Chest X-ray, PA view. Patient: 50 years old, sex M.
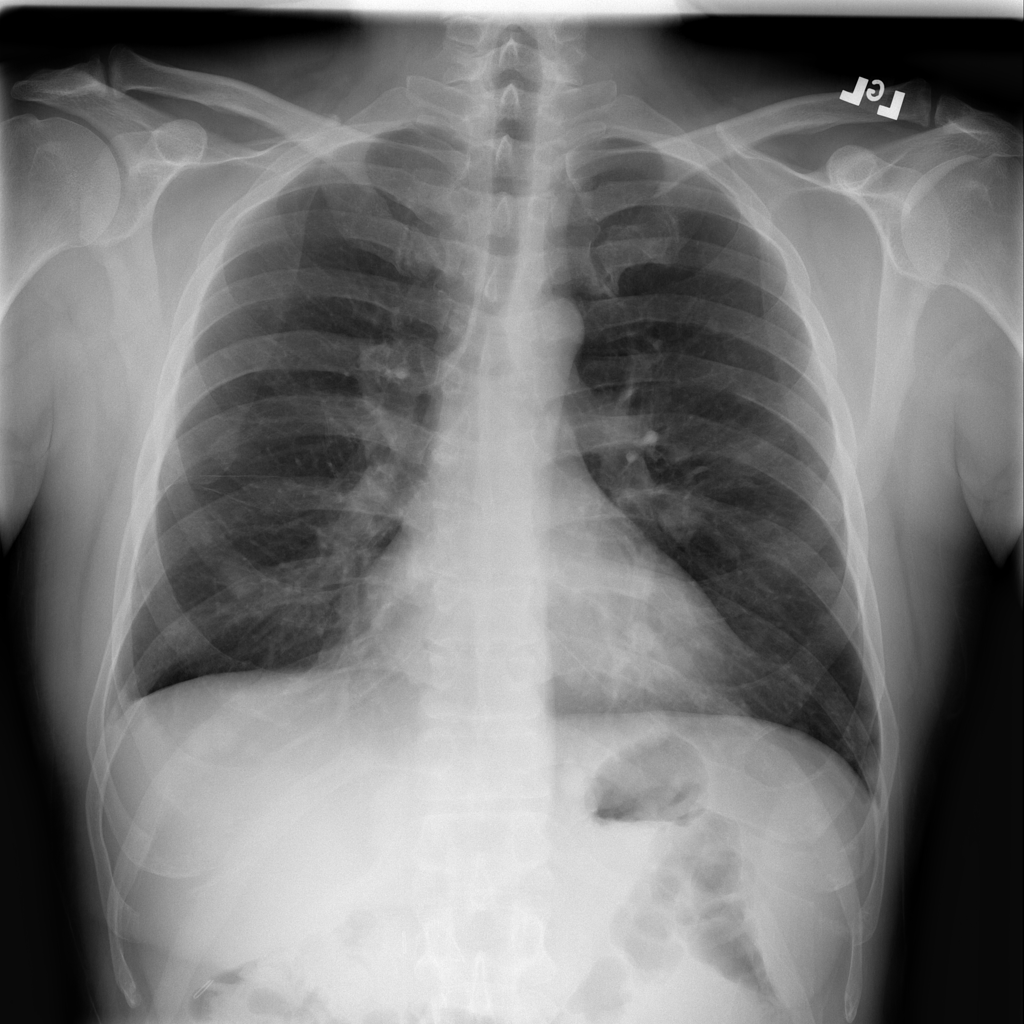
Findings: No Finding